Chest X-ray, AP view. Patient: 32 years old, sex F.
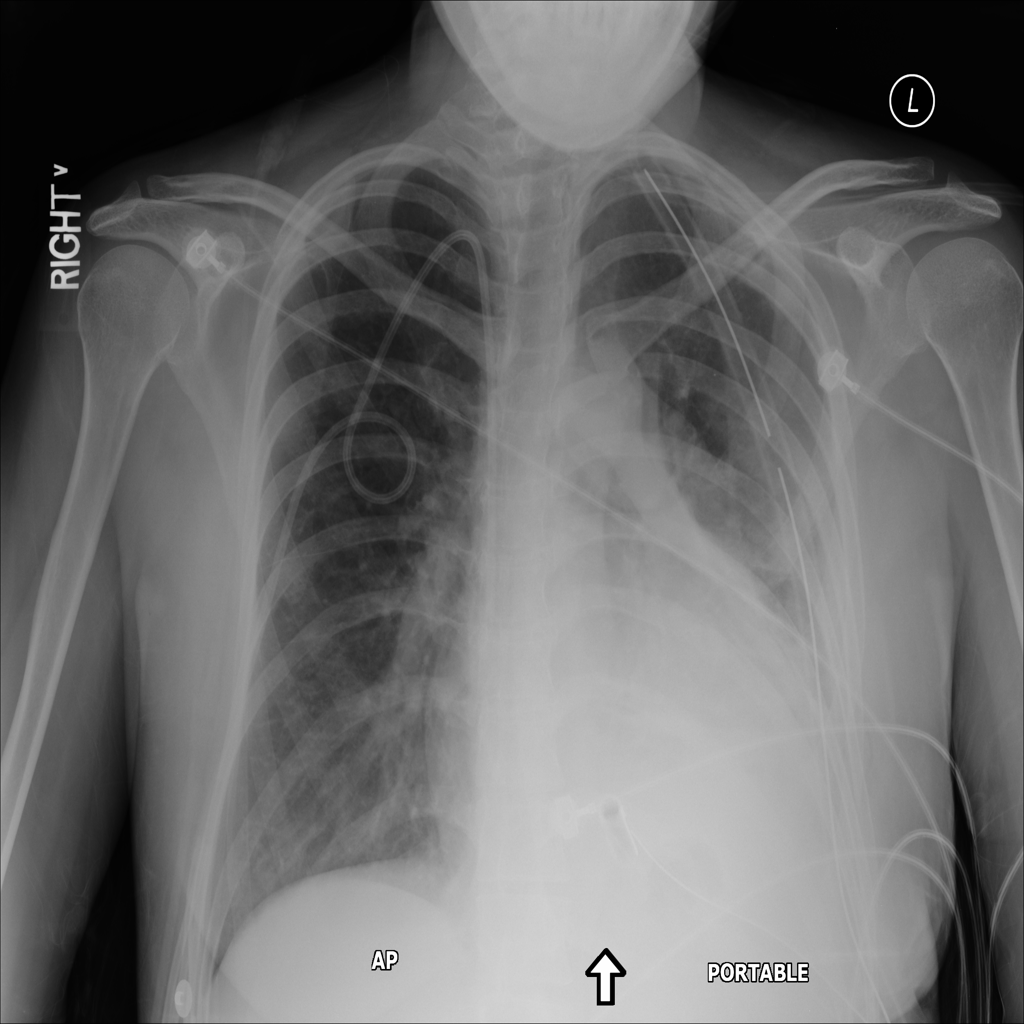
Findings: Atelectasis, Consolidation, Mass, Pneumothorax